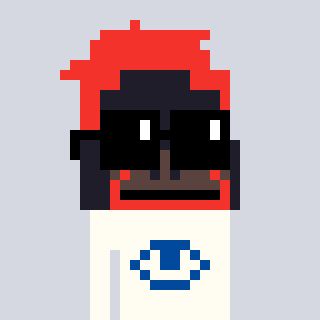
a pixel art character with square black sunglasses, a orangutan-shaped head and a grayscale-colored body on a cool background